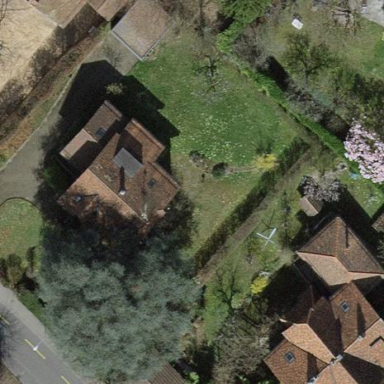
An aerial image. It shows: Garden surrounded by fence.